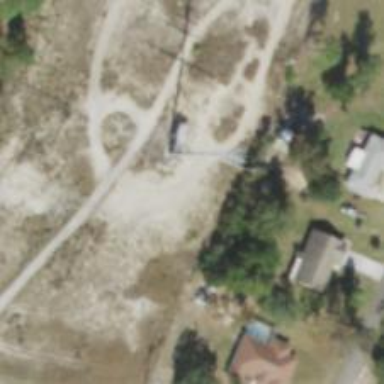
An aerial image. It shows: Communication tower in the form of power pole.